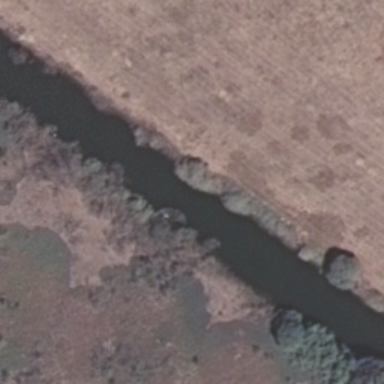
It is a river with some plants on both banks of the river .